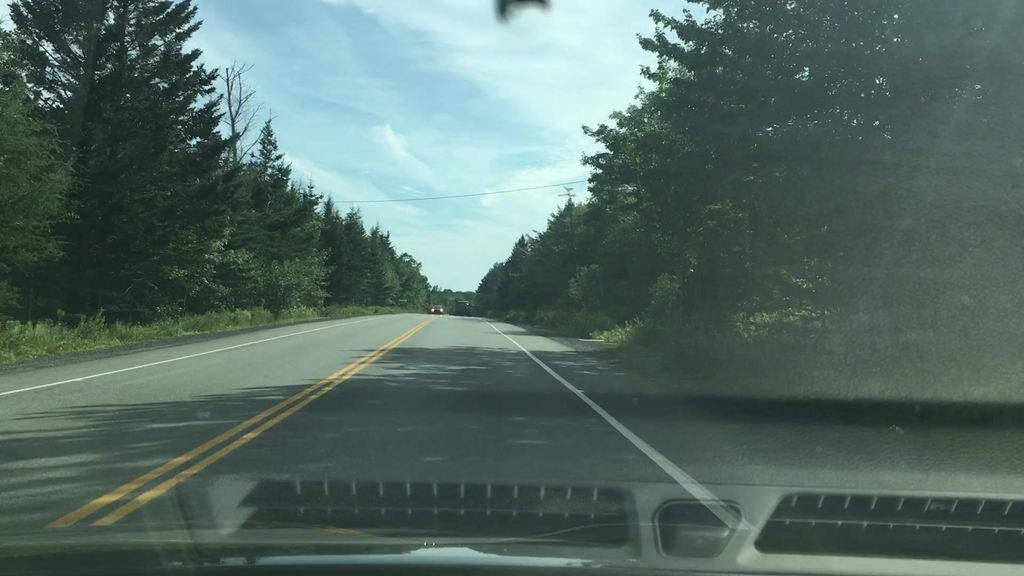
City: halifax